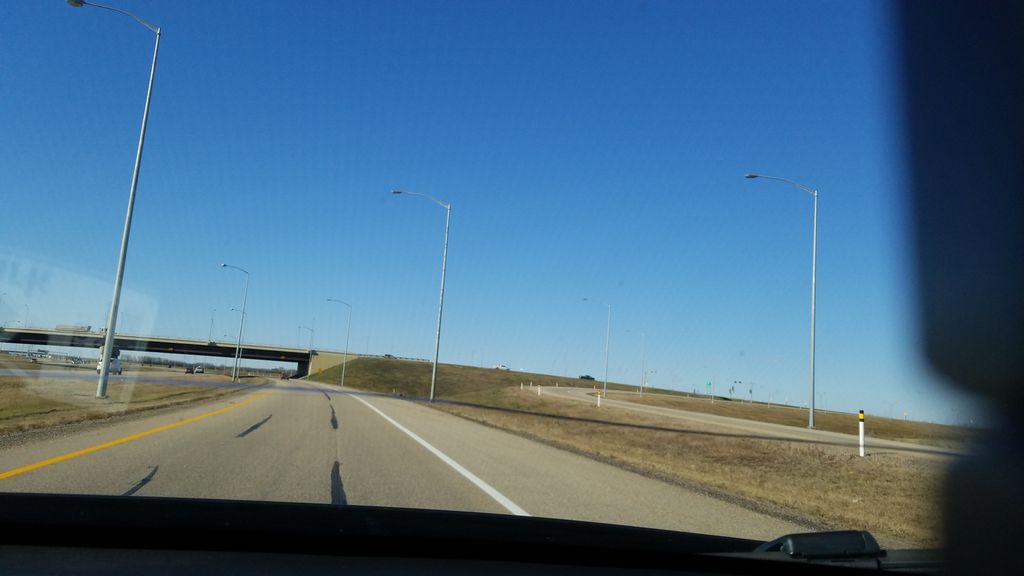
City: edmonton